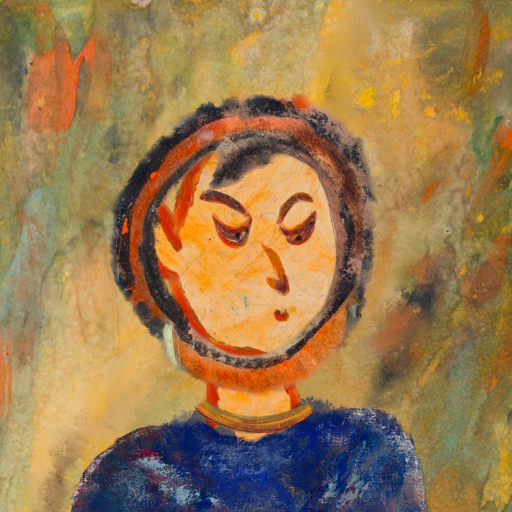
Background: Comrade, Head And Neck Side: Experience, Face Side: Hypocrite, Bust: Irani, Hair Side: Childish, Head Accessory: Blank, Second Necklace: Blank, Necklace: Mother_And_Son_Son, Baby: Blank